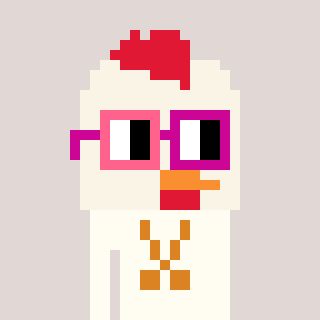
a pixel art character with square pink and red glasses, a chicken-shaped head and a grayscale-colored body on a warm background